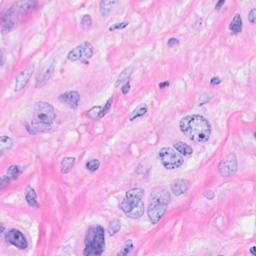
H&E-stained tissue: Breast